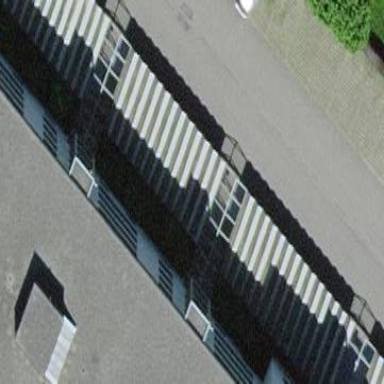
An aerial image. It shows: View of roof of building.